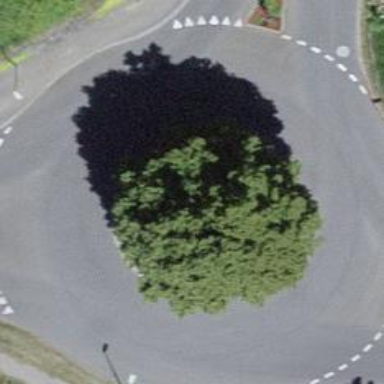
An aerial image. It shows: Tertiary road made of asphalt leading to roundabout junction.